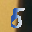
Label: 5